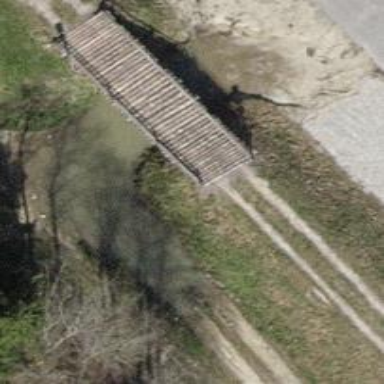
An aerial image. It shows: Grade 5 track on bridge.